Question: I am doing a small audit of a fairly robust ASP app and CMS for a client (does a good bit more than a regular CMS) and started looking into the code.
I am coming from a background mainly in PHP, Node.js, and Ruby but when I look at the layout of the directories and files it looks horrible. It reminds me of old PHP 4 apps with files all over the place.
My question is, is this still good coding practice in ASP? I expected to find a much cleaner/easier to understand structure with a more custom app like this. Much like the Rails/Zend/etc of the other languages. Here is a screenshot of a few of the files from the webroot.

A side question would be, are there better ways to organize files in ASP? I have not coded with ASP in 6-8 years, and it was still not very much I used it for.
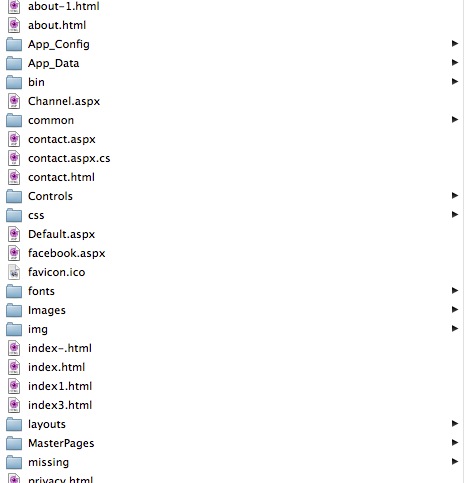
Answer: This isn't ASP, it's ASP.NET; I also note it's WebForms, not MVC, which has very different layout.
Anyway, the directory structure is a mess, it's horrible. Here's what's wrong with it:
- - 'contact.aspx.cs''bin'- - - - 'index.html''index1.html'
Then there are a few other concerns, but those are down to developer preference:
- '*.master'- - 'Fonts'- '<img src="" />'
As for the correct way to do it, ASP.NET WebForms does not lead itself to tidy, well-organised applications. Because each (non-rewritten) URI corresponds directly to an '*.aspx' file it means the filesystem layout has to match the website layout. I'm afraid there isn't much you can do about it unless you implement ASP.NET Routing.
I also suggest eliminating all of your HTML files and converting them into ASPX files that make full use of UserControls and MasterPages as appropriate.